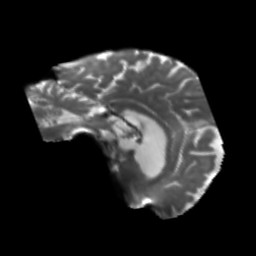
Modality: T2w
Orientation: sagittal
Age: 75
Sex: female
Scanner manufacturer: siemens
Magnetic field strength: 3 T
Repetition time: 5.25 s
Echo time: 0.08 s